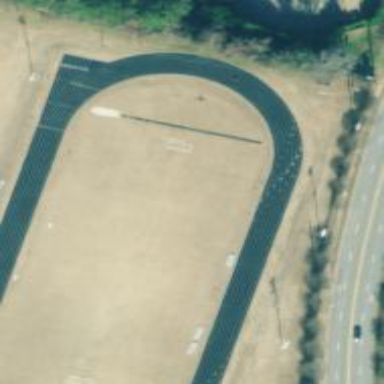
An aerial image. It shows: Track in leisure land.